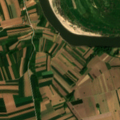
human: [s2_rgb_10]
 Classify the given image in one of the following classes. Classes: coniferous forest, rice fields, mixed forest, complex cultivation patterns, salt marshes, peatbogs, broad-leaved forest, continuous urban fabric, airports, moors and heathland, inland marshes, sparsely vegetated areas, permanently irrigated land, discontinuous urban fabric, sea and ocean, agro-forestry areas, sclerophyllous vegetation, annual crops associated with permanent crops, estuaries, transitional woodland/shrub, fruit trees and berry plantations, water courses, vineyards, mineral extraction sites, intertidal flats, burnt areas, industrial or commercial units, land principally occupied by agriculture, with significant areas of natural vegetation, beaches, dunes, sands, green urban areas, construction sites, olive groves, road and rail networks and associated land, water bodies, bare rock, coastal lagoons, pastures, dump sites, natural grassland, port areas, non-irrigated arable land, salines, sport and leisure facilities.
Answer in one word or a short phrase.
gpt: non-irrigated arable land, pastures, land principally occupied by agriculture, with significant areas of natural vegetation, water courses